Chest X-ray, AP view. Patient: 24 years old, sex F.
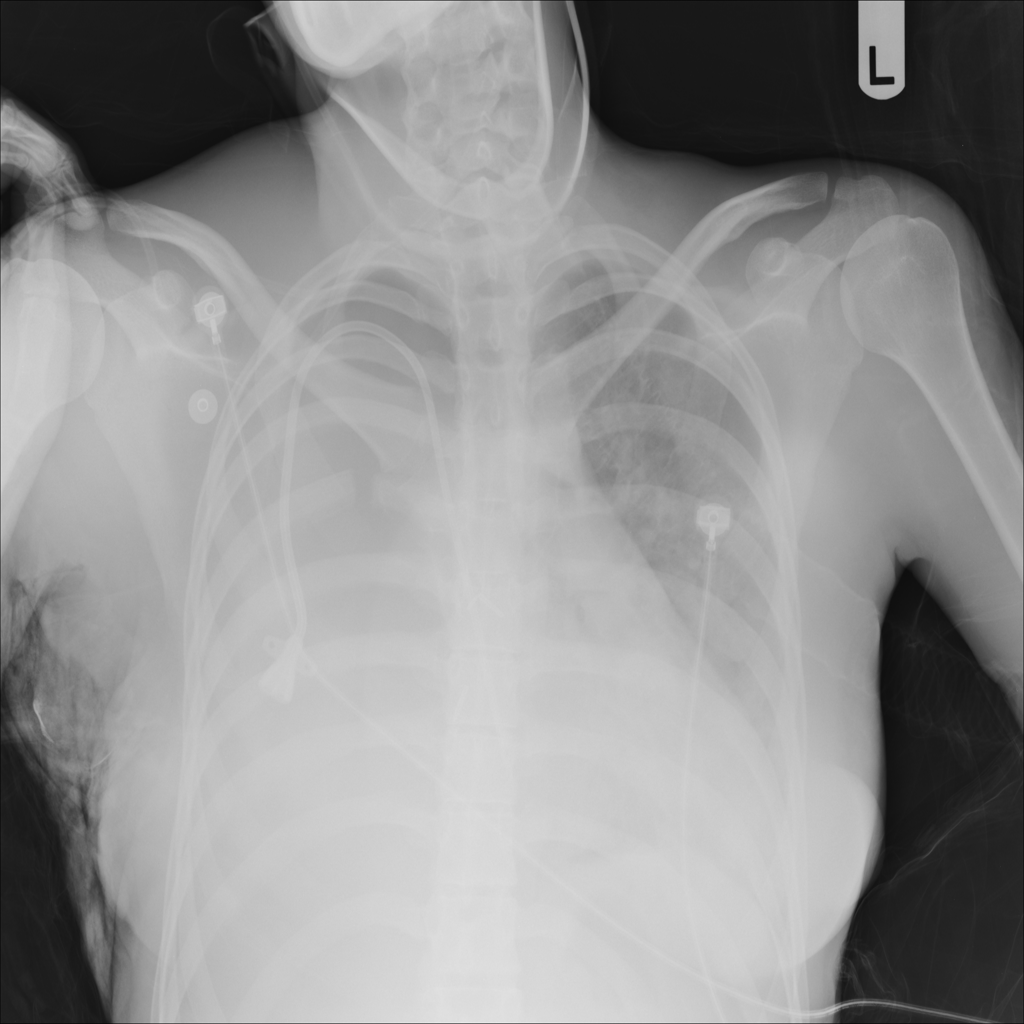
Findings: No Finding